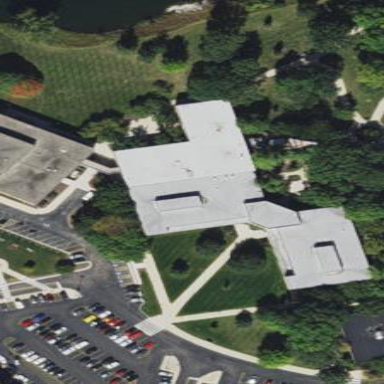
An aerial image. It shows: College building.